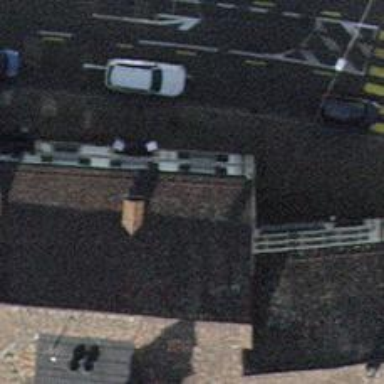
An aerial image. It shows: Restaurant.